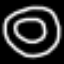
Label: donut